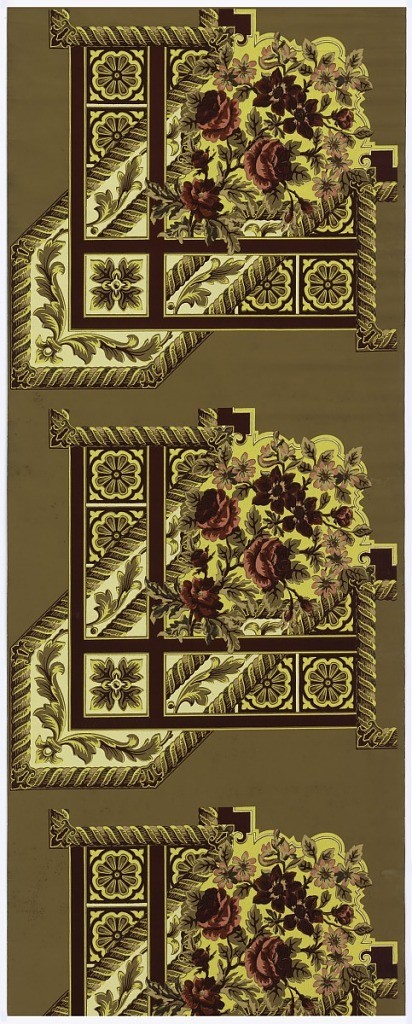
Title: Ceiling border
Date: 1880–90
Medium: Machine-printed paper
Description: Roses and other flowers set within cable molding framework. Printed in reds, pink and yellow on deep tan ground. Ceiling border corner.